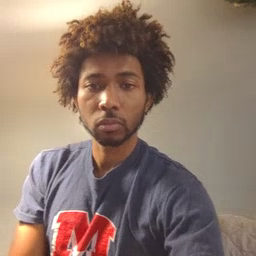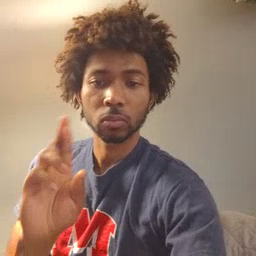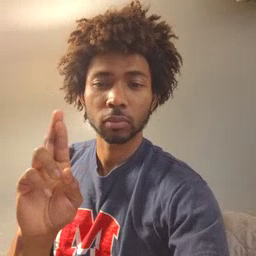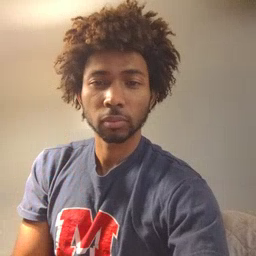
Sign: refrigerator